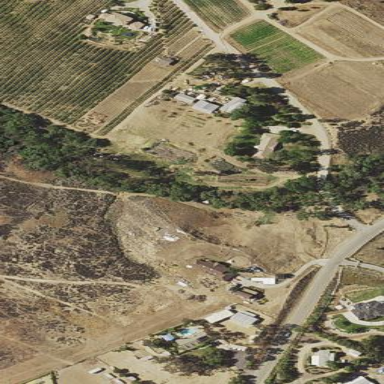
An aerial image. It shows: Vineyard.